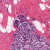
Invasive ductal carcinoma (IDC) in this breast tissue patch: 0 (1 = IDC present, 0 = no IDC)